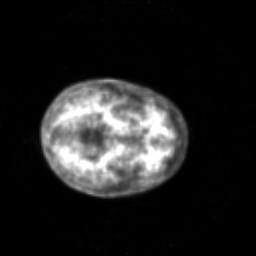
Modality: PET
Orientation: axial
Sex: female
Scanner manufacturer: siemens